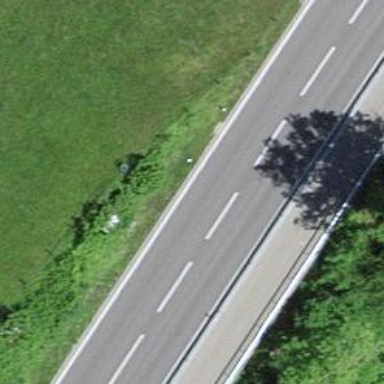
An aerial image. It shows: Primary highway with separate asphalt sidewalks.